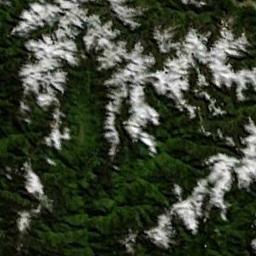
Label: snowberg